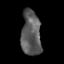
Tissue: skin
Cell type: Epithelial cells
Senescence score: 0.2666
Nuclear area (px): 862
Mean DAPI intensity: 90.662